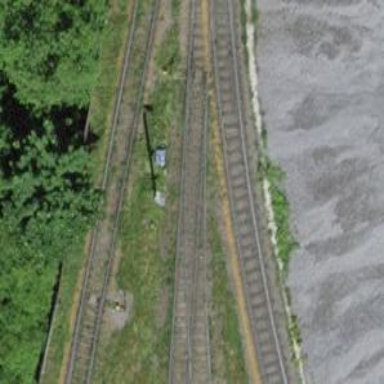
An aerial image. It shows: Railway switch.